Question: Count the number of objects in the diagram.
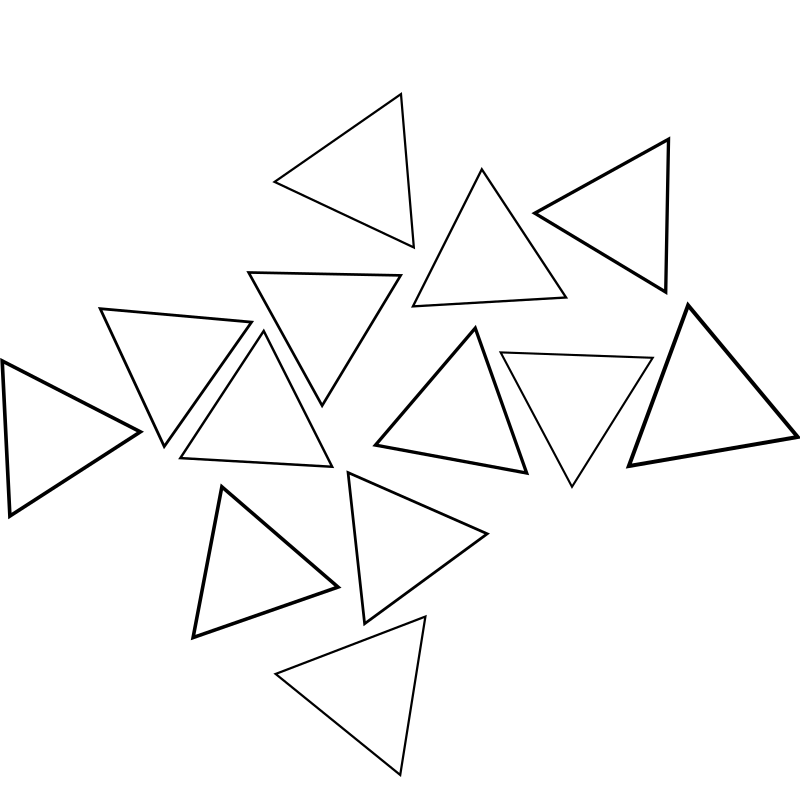
Answer: 13